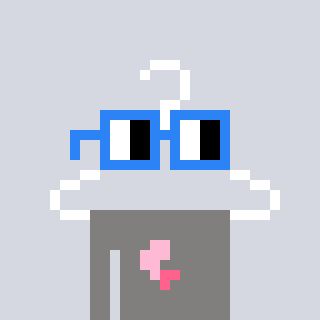
a pixel art character with square blue glasses, a hanger-shaped head and a bluegrey-colored body on a cool background